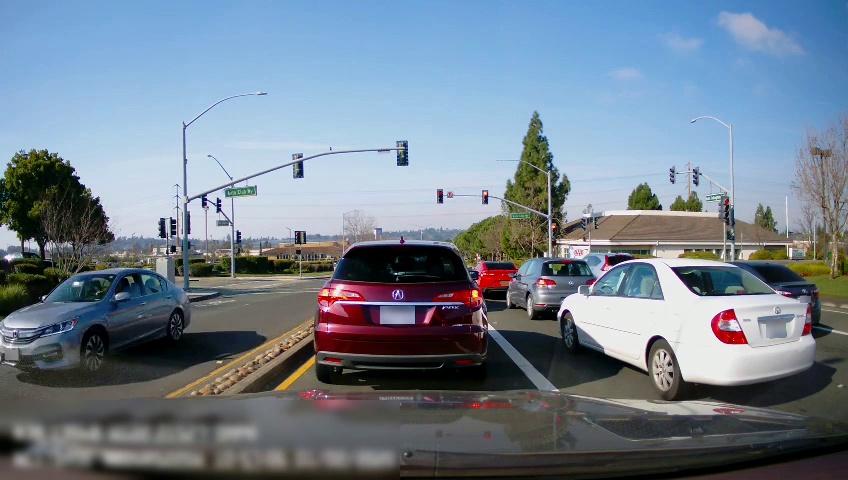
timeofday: Day
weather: Sunny
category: Drivable Space
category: Drivable Space
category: Vehicles | Car
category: Vehicles | SUV
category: Vehicles | SUV
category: Vehicles | Car
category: Vehicles | Car
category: Vehicles | Car
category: Vehicles | Car
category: Lanes | Current Lane
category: Lanes | Current Lane
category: Lanes | Current Lane
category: Lanes | Alternate Lane
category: Traffic | Signs
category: Traffic | Signs
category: Traffic | Signs
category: Traffic | Signs
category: Traffic | Lights
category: Traffic | Lights
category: Traffic | Lights
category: Traffic | Lights
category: Traffic | Lights
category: Traffic | Lights
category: Traffic | Lights
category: Traffic | Lights
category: Traffic | Lights
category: Traffic | Lights
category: Traffic | Lights
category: Traffic | Lights
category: Traffic | Lights
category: Traffic | Lights
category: Traffic | Lights